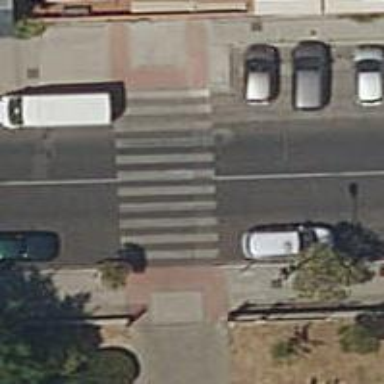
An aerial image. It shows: Uncontrolled crossing on the road.